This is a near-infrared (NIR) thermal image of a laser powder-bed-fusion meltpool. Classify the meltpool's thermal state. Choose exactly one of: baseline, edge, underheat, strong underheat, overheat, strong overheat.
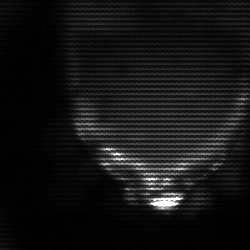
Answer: edge